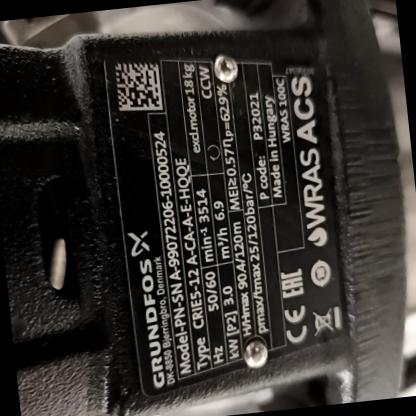
Klasa: tabliczka-znamionowa